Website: home-depot
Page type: delivery-shipping
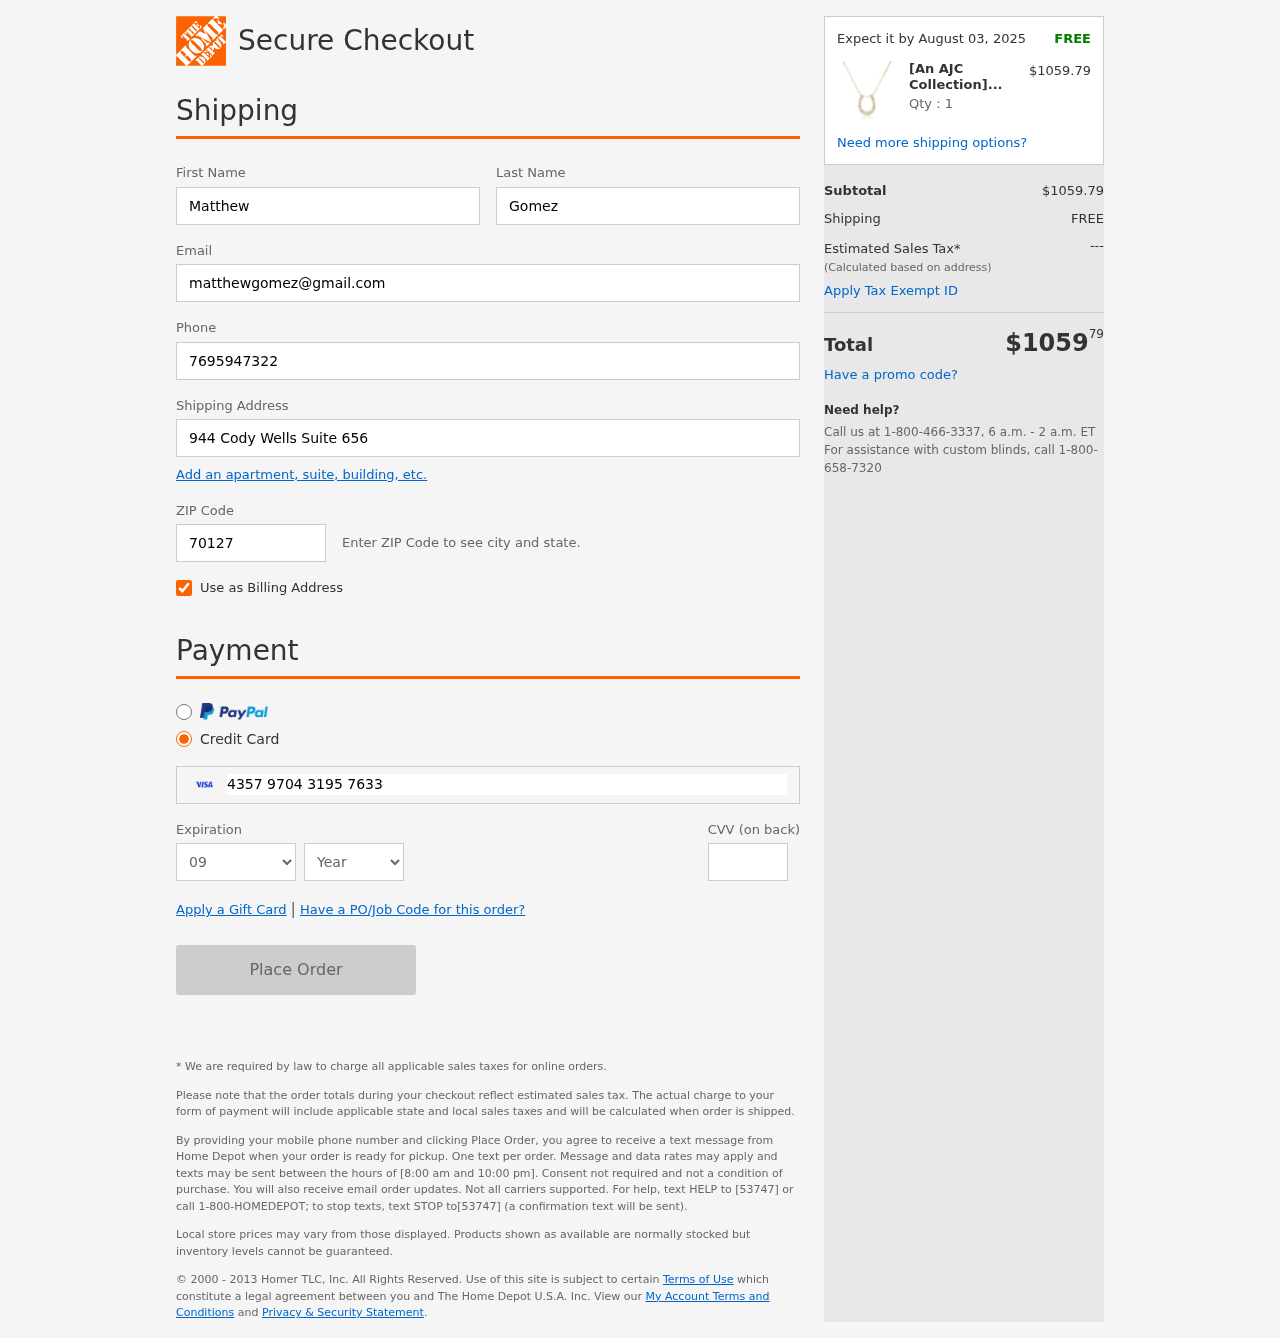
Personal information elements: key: PII_CARD_CVV
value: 344
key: PII_CARD_EXPIRY_MONTH
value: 09
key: PII_CARD_EXPIRY_YEAR
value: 27
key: PII_CARD_NUMBER
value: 4357 9704 3195 7633
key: PII_EMAIL
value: matthewgomez@gmail.com
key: PII_FIRSTNAME
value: Matthew
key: PII_LASTNAME
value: Gomez
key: PII_PHONE
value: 7695947322
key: PII_POSTCODE
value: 70127
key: PII_STREET
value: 944 Cody Wells Suite 656
Product elements: key: PRODUCT1_NAME
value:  [An AJC Collection] an AJC Collection Diamond K10 iero-go-rudonekkuresu (Total 0.20 CT) 5443 – 6813
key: PRODUCT1_PRICE
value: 1059.79
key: PRODUCT1_QUANTITY
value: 1
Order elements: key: ORDER_DELIVERY_DATE
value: Expect it by August 03, 2025
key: ORDER_SUBTOTAL
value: $1059.79
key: ORDER_SHIPPING_COST
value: FREE
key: ORDER_TOTAL
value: $105979